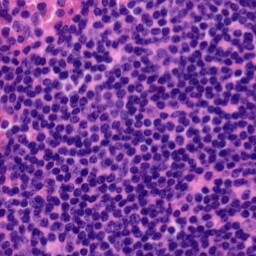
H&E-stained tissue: Tonsil